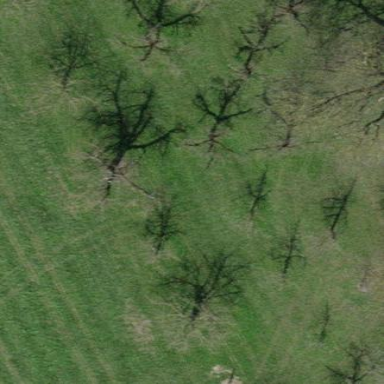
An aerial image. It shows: Orchard.